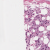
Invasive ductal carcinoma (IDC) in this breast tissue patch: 0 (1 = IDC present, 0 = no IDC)